Aerial crown-view tile of a tropical tree (Barro Colorado Island, Panama), acquired 20250217:
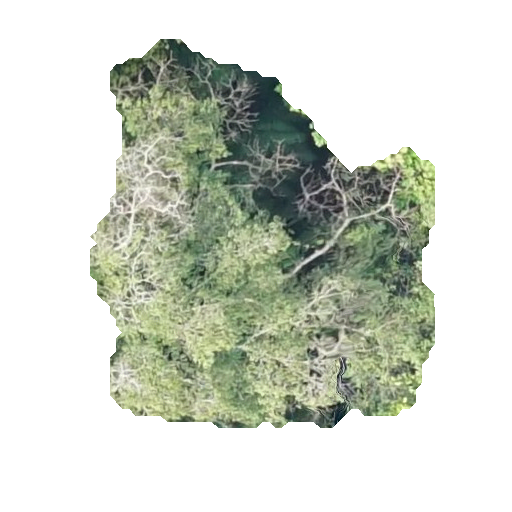
Species: Hura crepitans
GBIF accepted scientific name: Hura crepitans
Crown area: 148.1 m²